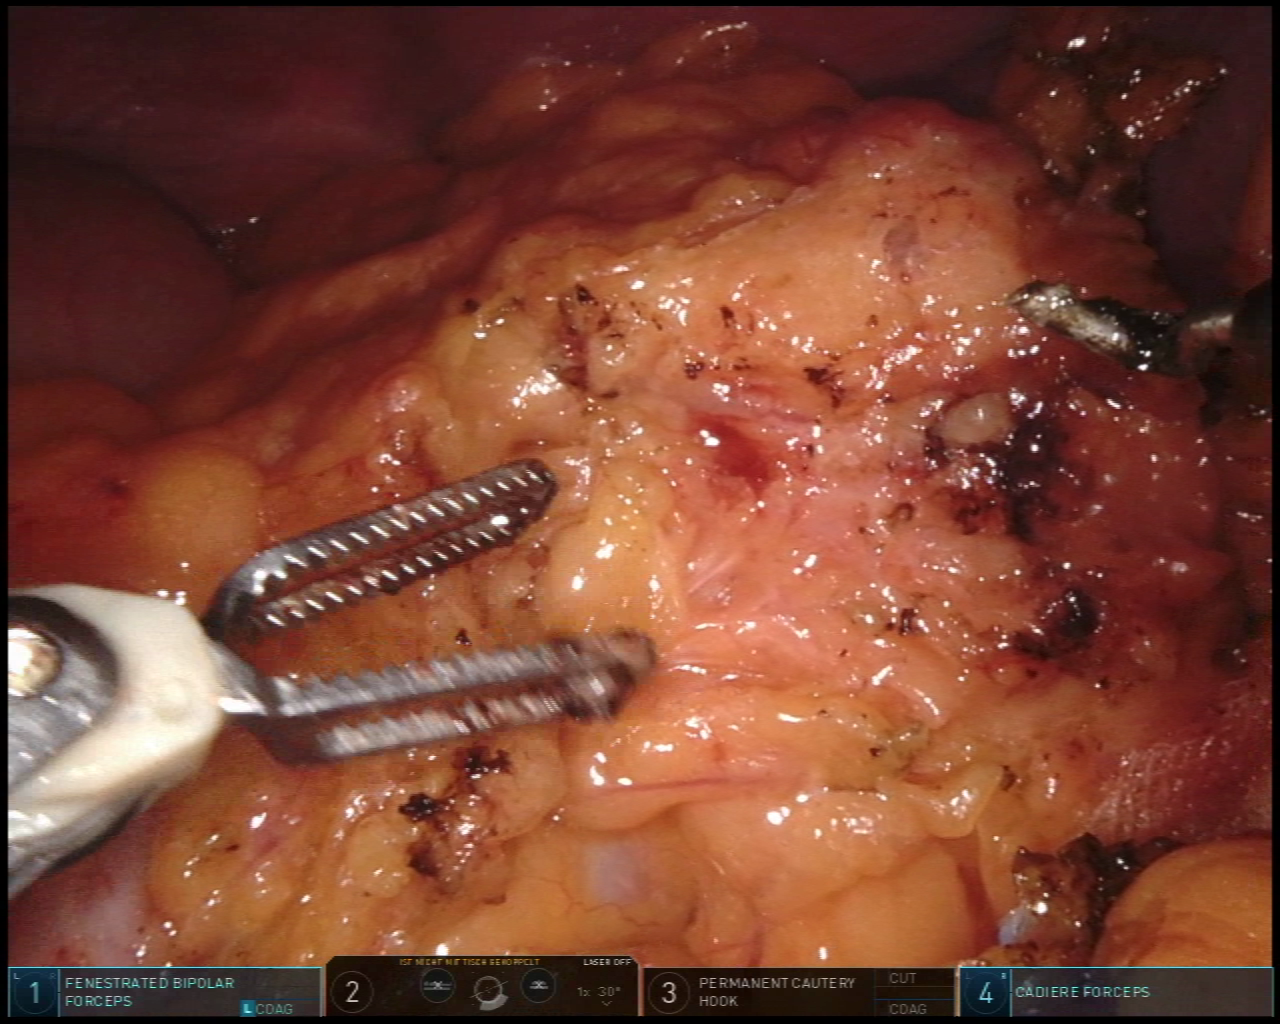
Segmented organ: stomach
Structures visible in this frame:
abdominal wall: yes
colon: yes
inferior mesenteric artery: no
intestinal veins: no
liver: no
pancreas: no
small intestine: no
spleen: yes
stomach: yes
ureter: no
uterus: no
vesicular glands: no